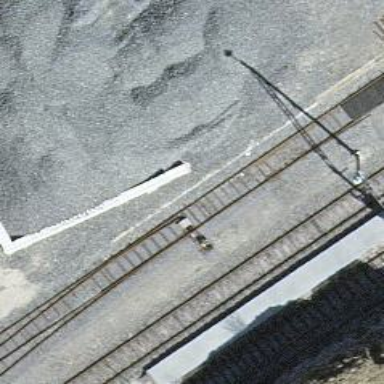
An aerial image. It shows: Railway switch.